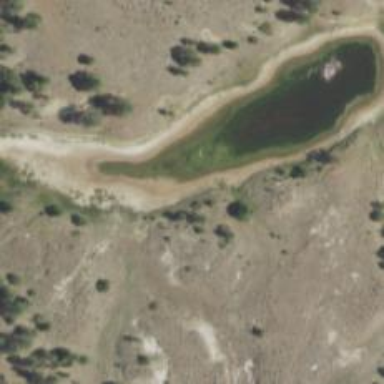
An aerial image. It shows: Reservoir.